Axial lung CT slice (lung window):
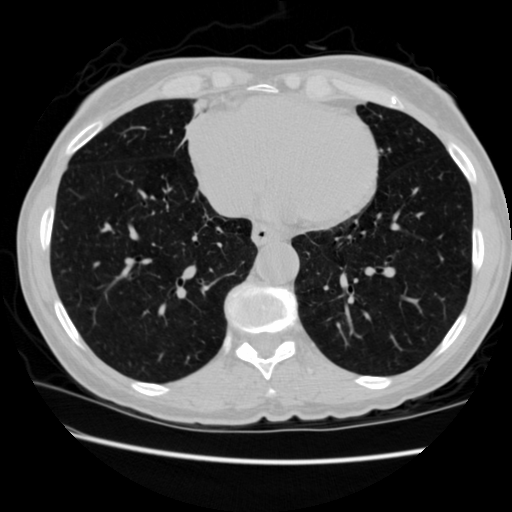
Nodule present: no